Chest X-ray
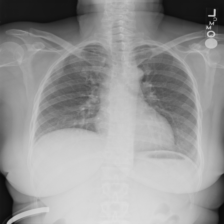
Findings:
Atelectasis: negative
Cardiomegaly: negative
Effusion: negative
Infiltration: negative
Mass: negative
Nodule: negative
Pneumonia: negative
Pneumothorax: negative
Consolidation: negative
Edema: negative
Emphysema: negative
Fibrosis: negative
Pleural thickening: negative
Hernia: negative